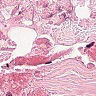
Metastatic tissue present: no